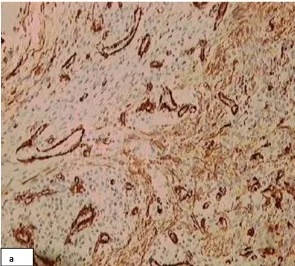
Photomicrography after applying immunohistochemical stains revealing. A) ASMA stain highlighting blood vessels with focal positivity in stromal cells.
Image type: pathology (immunostaining)